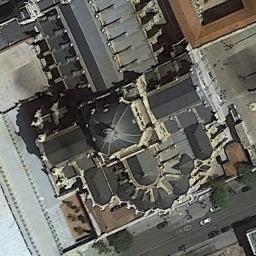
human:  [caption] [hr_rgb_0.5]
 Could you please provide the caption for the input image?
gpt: There is a wide road in front of the palace .

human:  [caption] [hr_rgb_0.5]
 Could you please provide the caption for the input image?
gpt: The cross-shaped palace is surrounded by some other buildings .

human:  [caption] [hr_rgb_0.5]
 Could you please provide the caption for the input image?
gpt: The palace is surrounded by buildings .

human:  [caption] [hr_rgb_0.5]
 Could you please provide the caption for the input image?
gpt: There are several cars on the road beside the palace .

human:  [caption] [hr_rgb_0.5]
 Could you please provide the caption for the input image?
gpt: A palace with a black dome by the roadside .